Aerial crown-view tile of a tropical tree (Barro Colorado Island, Panama), acquired 20241112:
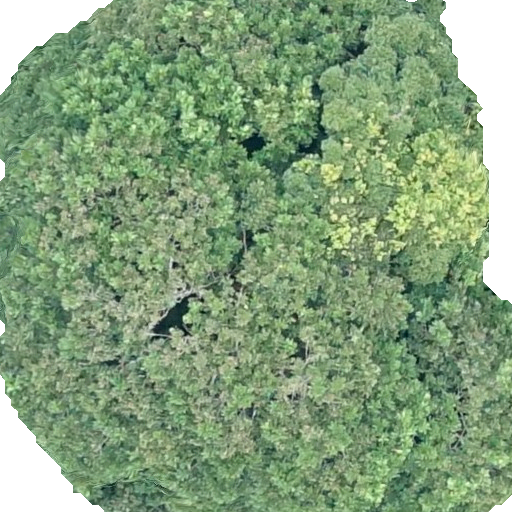
Species: Dipteryx oleifera
GBIF accepted scientific name: Dipteryx oleifera
Crown area: 410.071 m²